Question: I need some help.
I'm wanting to make an activity similar to this, but I'm not sure where to start.

Basically, it's like a texting UI, with the users question on the right and the answer on the left. I was going to use a list view for the sake of simplicity, but I dont' think it'd support this kind of structure.
I googled some layouts where I can scroll, but most of them require me to premake them, which isnt an option because its a dynamic chat log.
Does anyone here have experience with this kind of UI? Can you point me in any direction? I hate to ask such a strange question, but I don't even know how I'd word this situation on Google.
Thanks in advance.
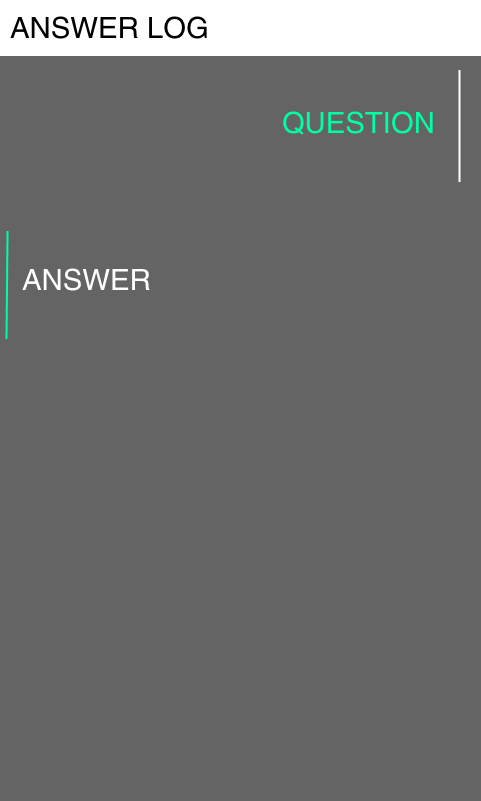
Answer: What you're looking for is a 'ListView' where you can return a different layout depending on whether the message is sent or received. A 'ListView' is the most efficient implementation for this because its ideal for displaying a potentially large data set without having to keep a view in memory for every row.
This is achieved by extending the 'BaseAdapter' in your application and overriding the 'getItemViewType()', 'getViewTypeCount()', and 'getView()' methods (along with all the other methods required by a 'ListView' adapter).
<URL> is a good tutorial that serves as a walkthrough for this pattern.